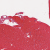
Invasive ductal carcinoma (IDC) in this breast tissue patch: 0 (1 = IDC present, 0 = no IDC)